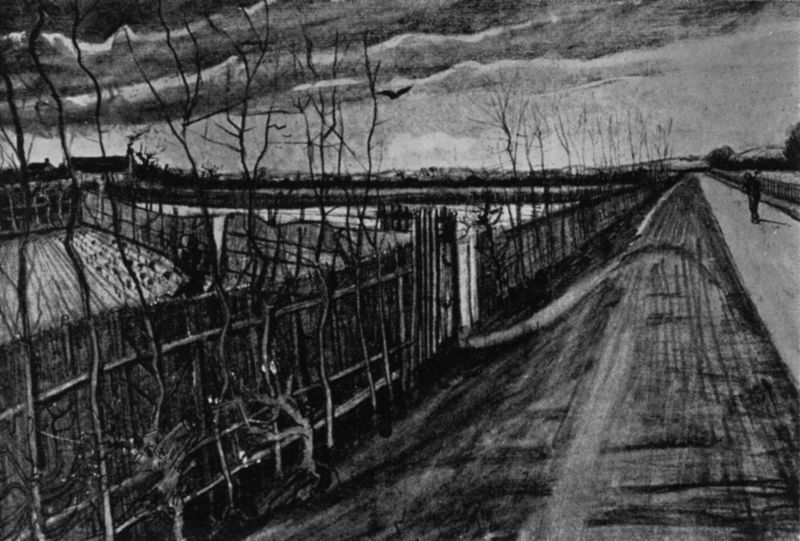
Titel: Route près de Loosduinen
Künstler: Vincent van Gogh
Institution: De la Faille 1089
Schlagwörter: baum, dunkel, himmel, mann, schatten, vogel, weiß, wolken, bäume, landschaft, stadt, grau, schwarz, strasse, zeichnung, schnee, weg, zaun, mensch, weit, deich, feld, felder, ferne, horizont, häuser, hügel, gatter, sträucher, land, garten, deutschland, ort, perspektive, acker, furchen, laufen, dorf, kahl, herbst, winter, zäune, fabrik, angst, staffage, tor, schwarzweiß, srasse, wanderer, gärten, spaziergänger, rabe, 1900, wolcken#dunkel, dürre bäume